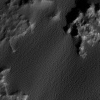
Atmospheric dust classification: not_dusty